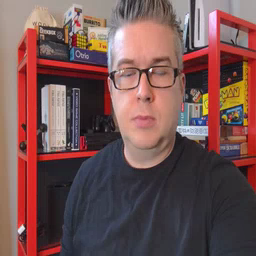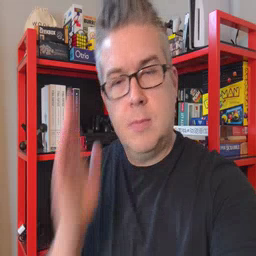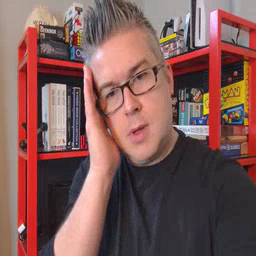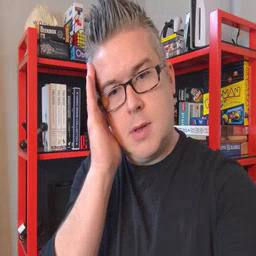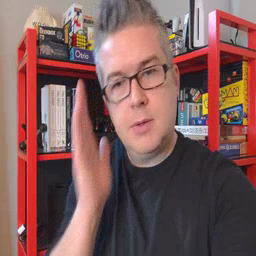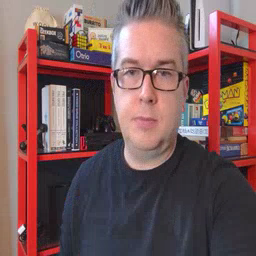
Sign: bed